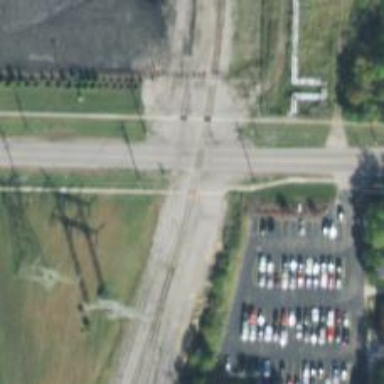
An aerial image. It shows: Crossing for the railway.